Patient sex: M
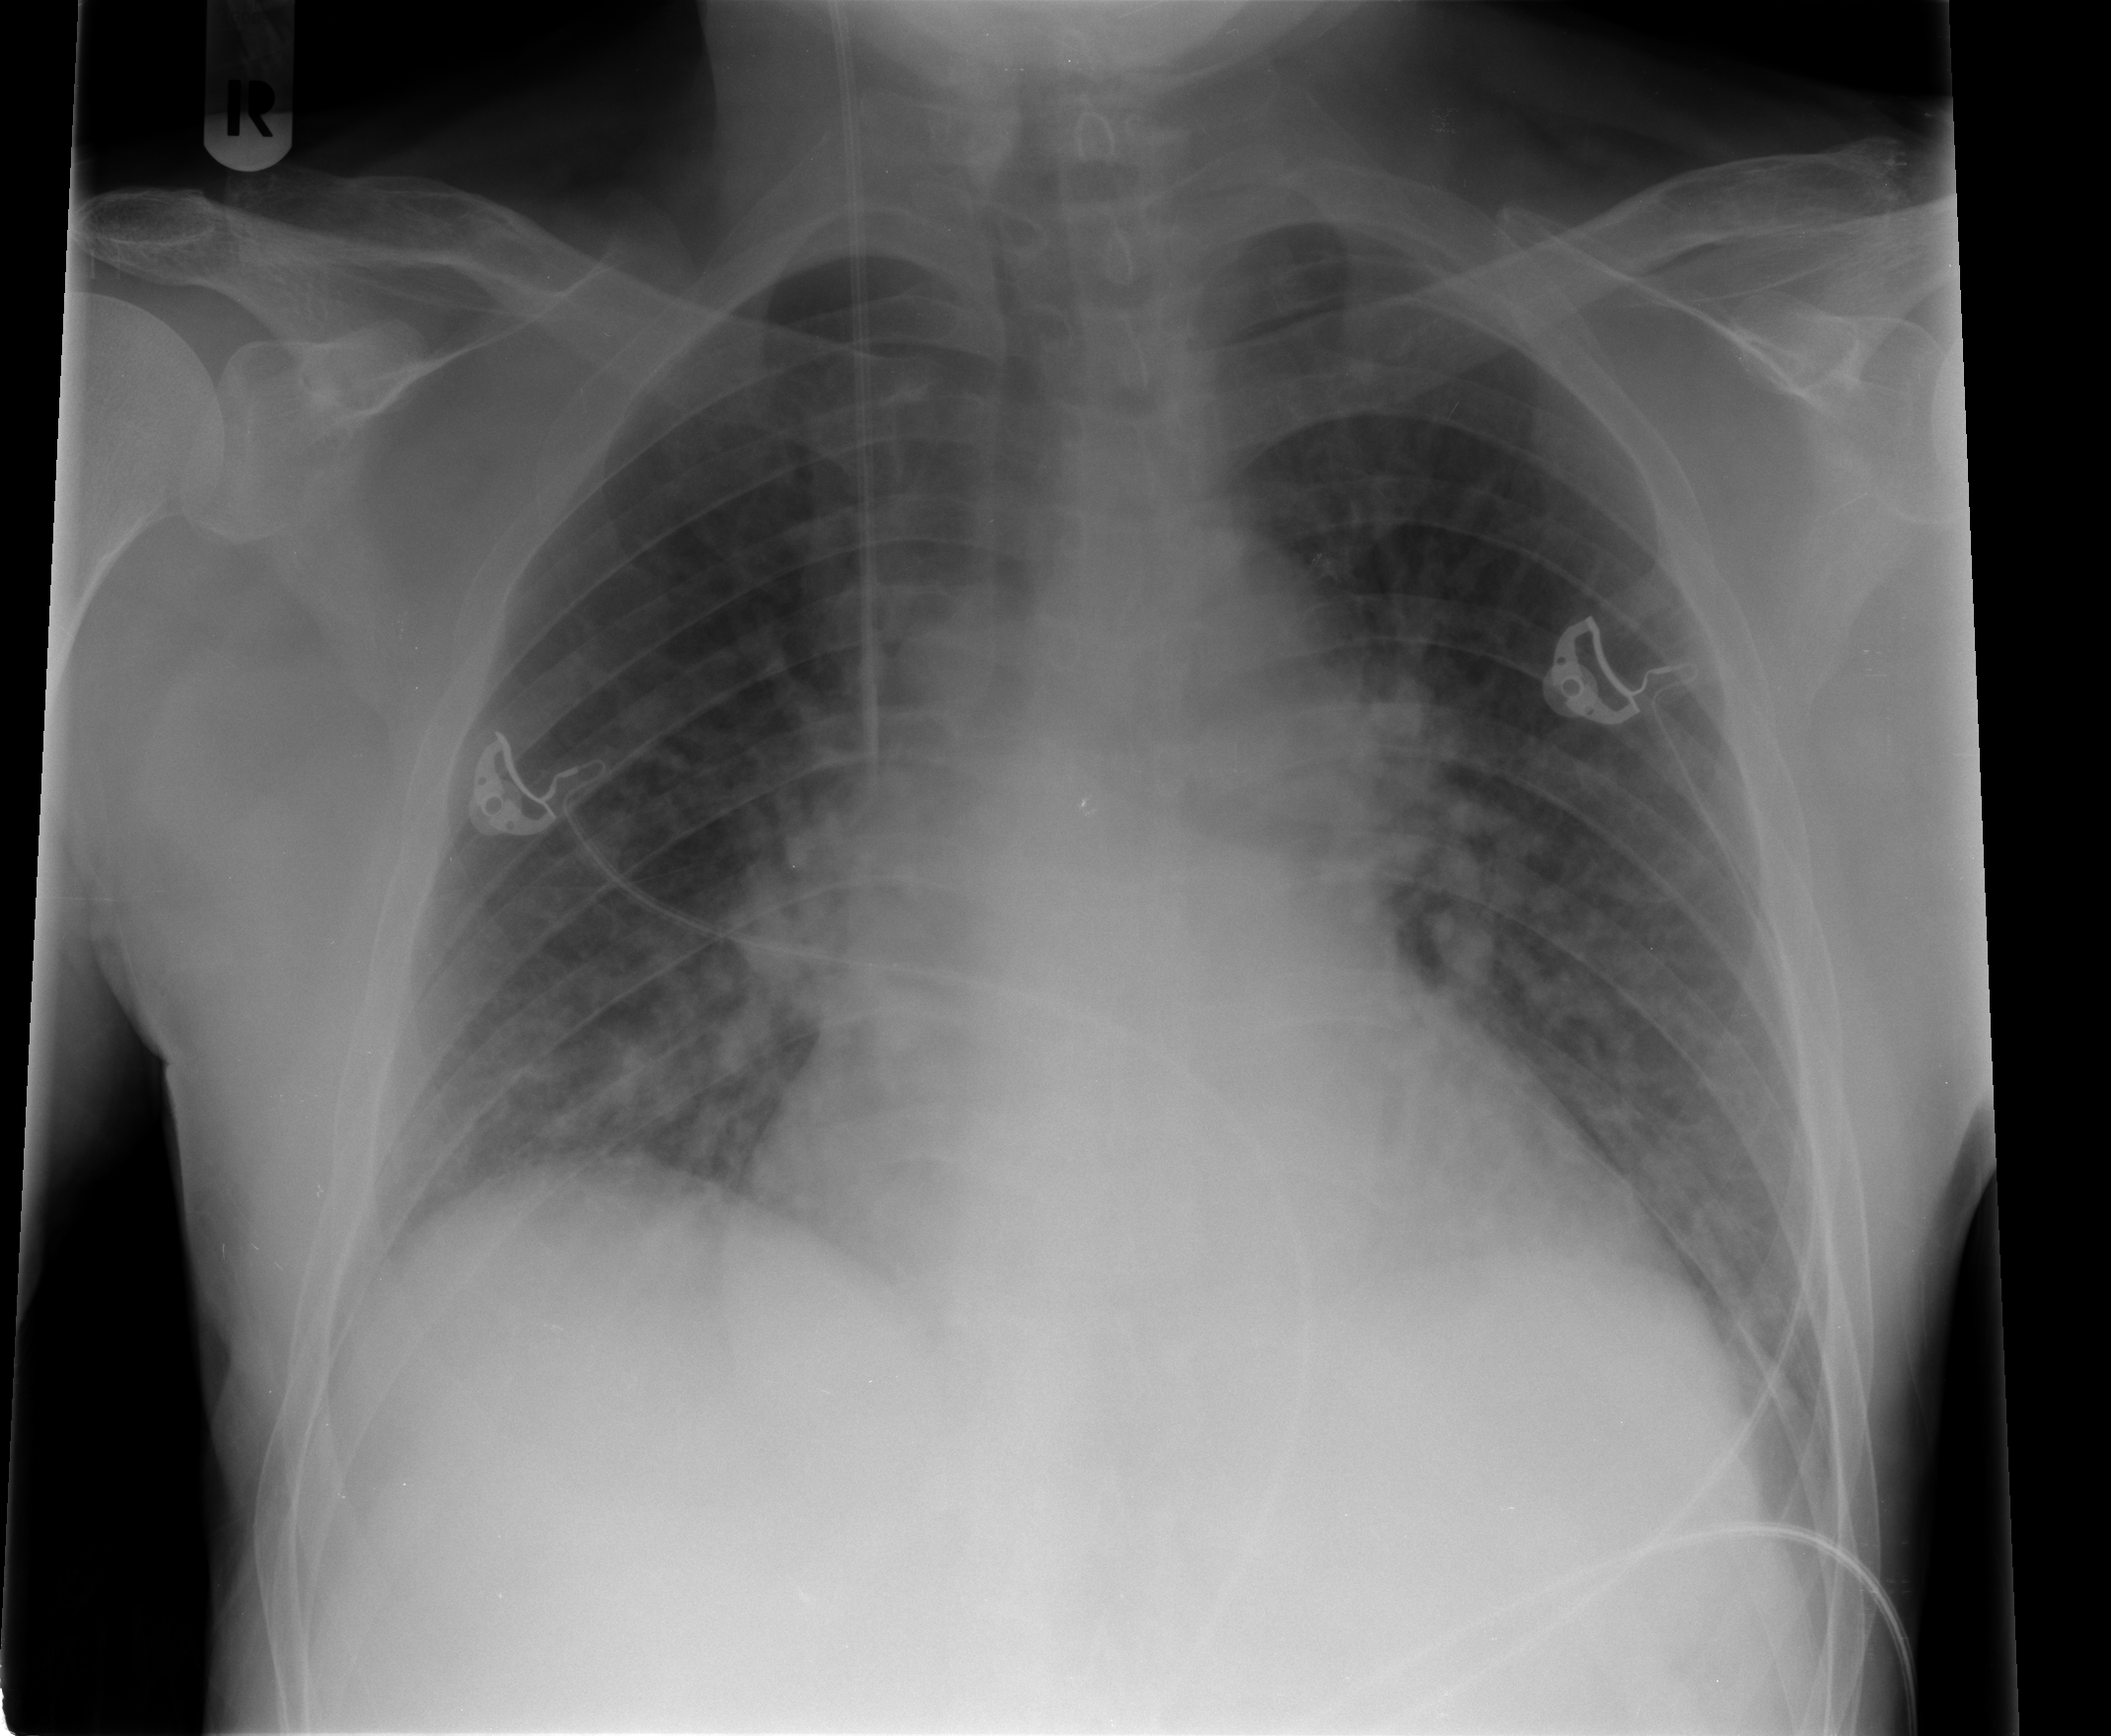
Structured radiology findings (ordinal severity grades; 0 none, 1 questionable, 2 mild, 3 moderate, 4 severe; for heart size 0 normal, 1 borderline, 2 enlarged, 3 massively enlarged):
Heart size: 2
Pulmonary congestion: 2
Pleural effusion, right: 0
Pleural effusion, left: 0
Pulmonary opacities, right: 2
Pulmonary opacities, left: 0
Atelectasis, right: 2
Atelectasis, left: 1